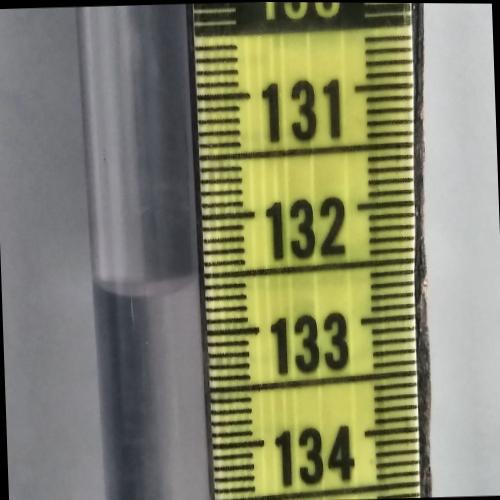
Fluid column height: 132.6 cm